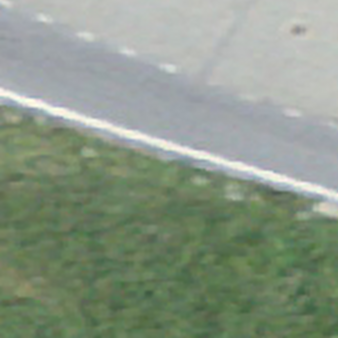
Label: other